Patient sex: F
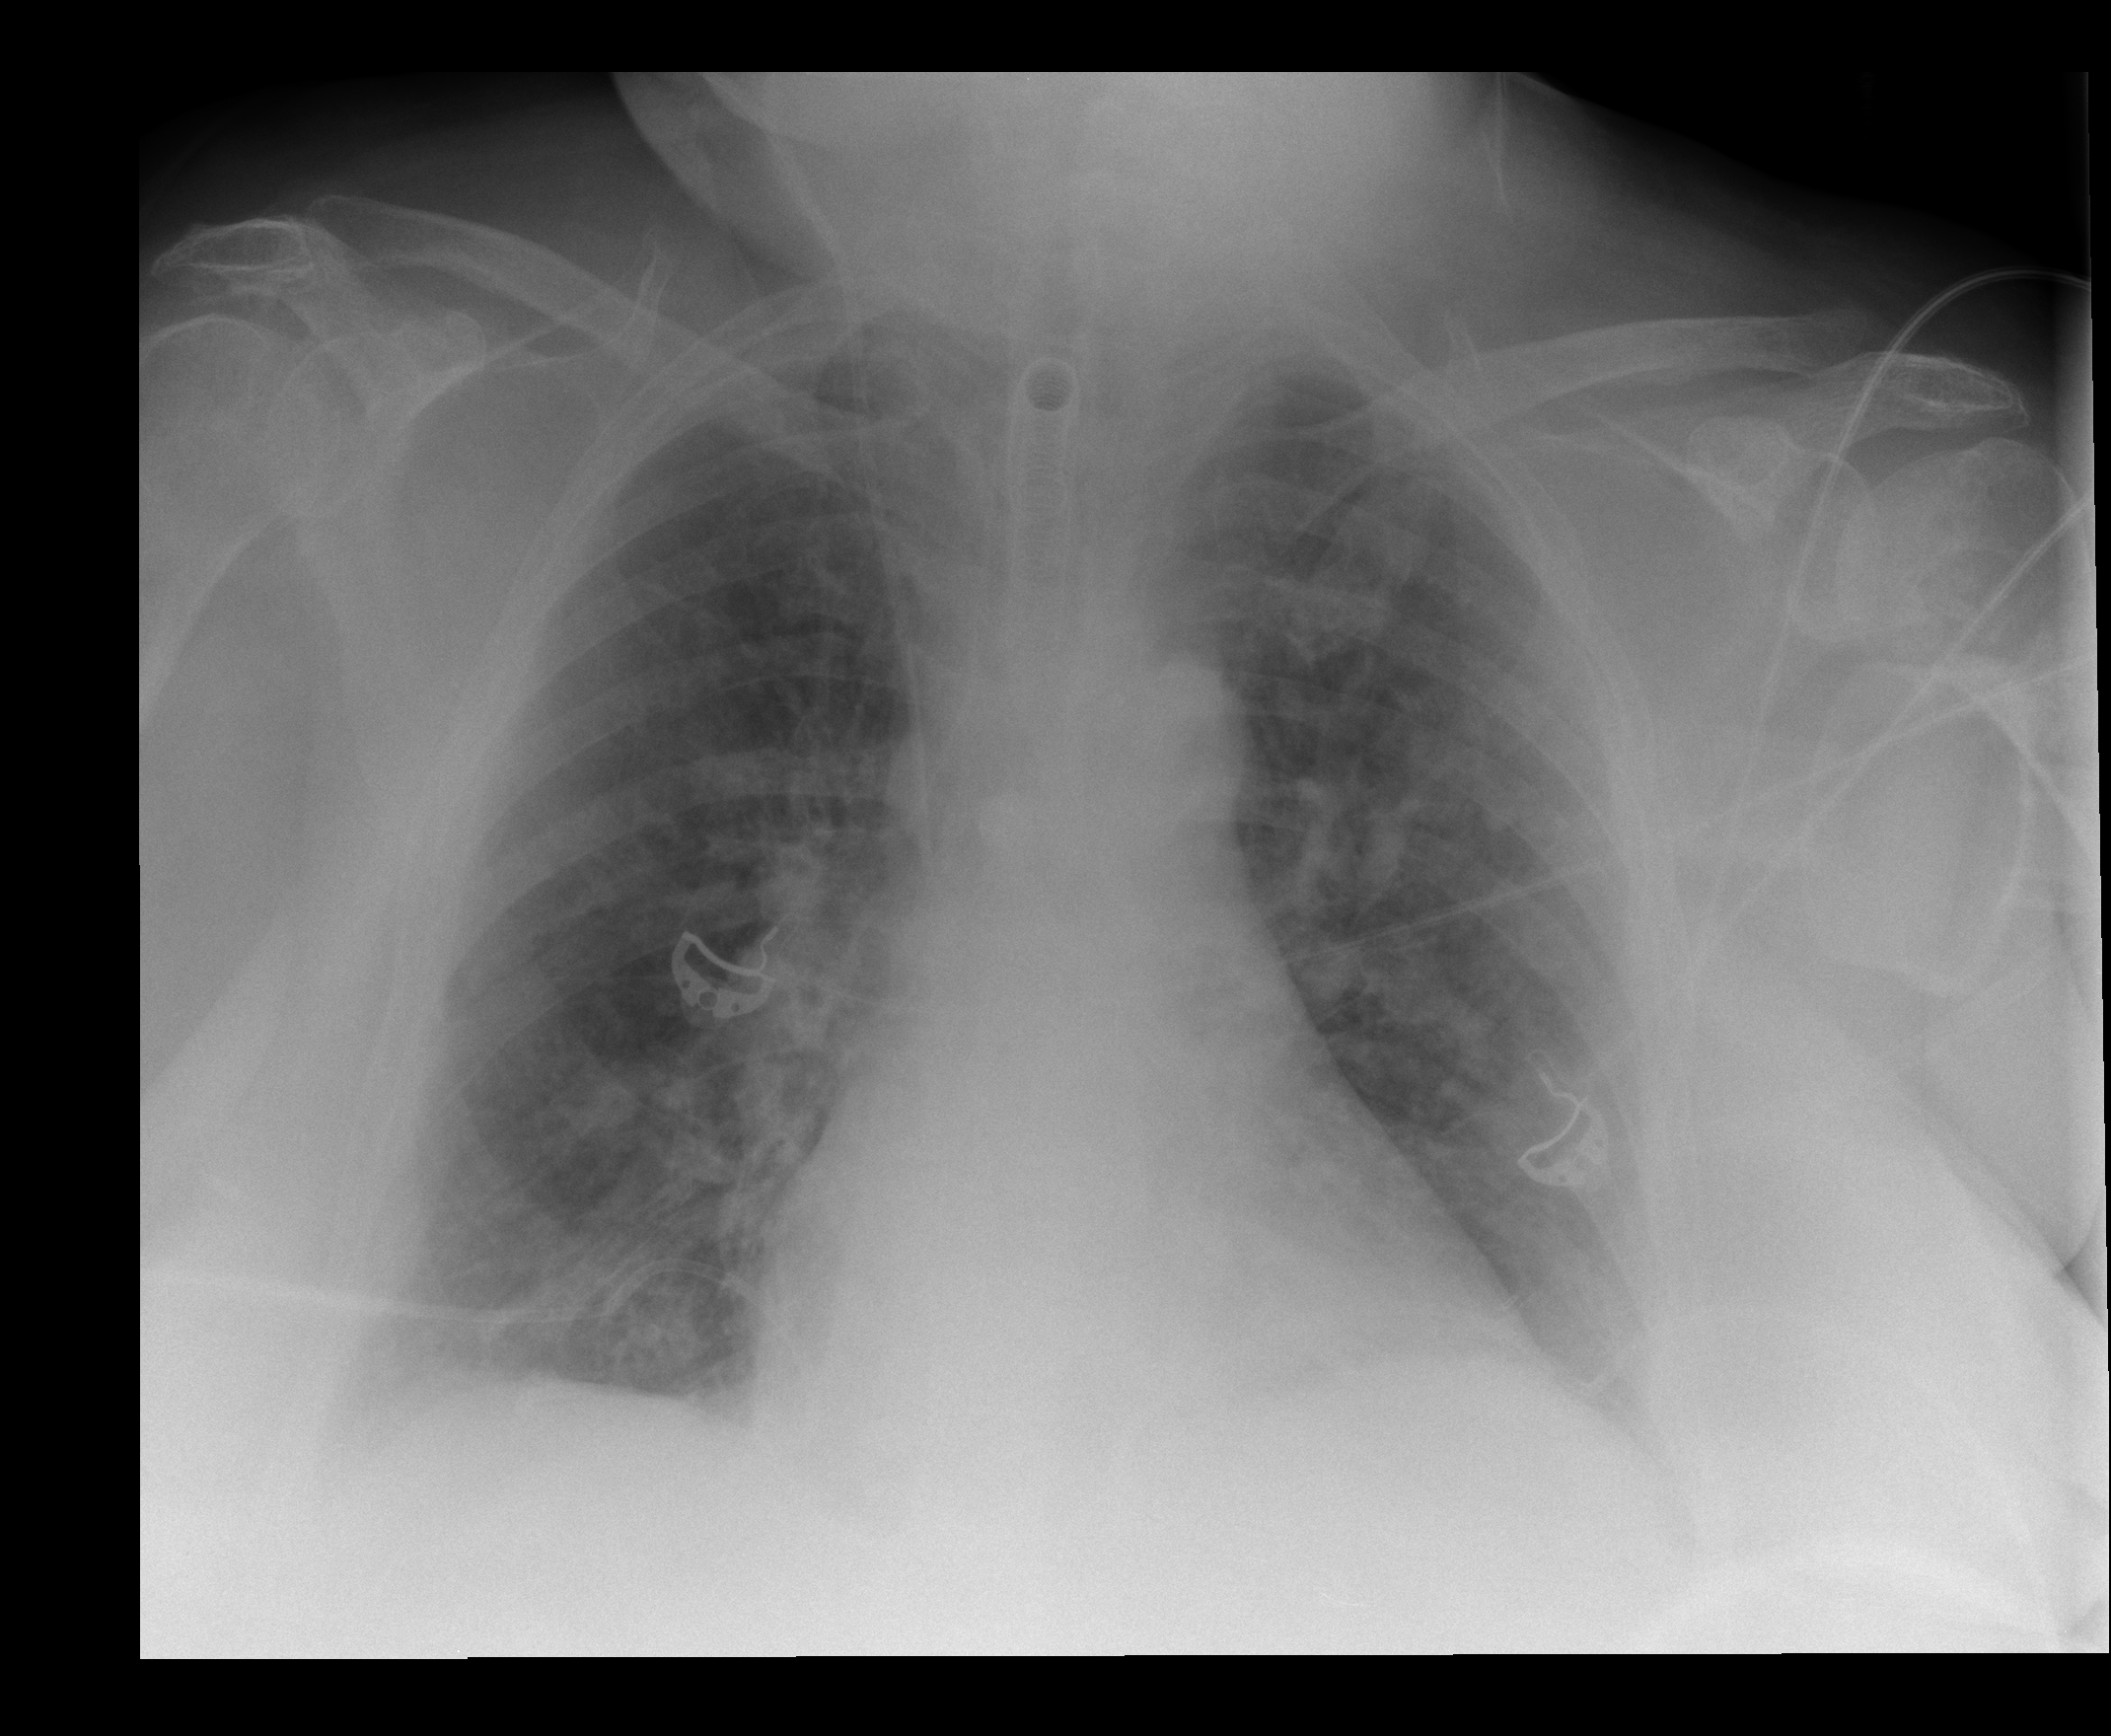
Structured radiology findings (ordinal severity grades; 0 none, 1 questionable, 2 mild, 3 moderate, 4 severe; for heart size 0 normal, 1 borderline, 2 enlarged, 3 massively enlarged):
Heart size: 1
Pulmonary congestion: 2
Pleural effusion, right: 2
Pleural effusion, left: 2
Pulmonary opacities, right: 0
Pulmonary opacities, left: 0
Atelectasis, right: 2
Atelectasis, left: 2